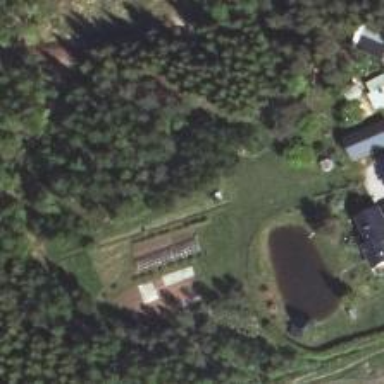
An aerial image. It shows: Farmyard area.